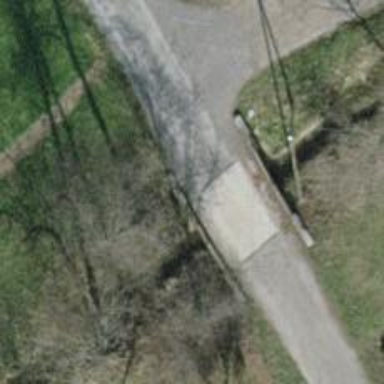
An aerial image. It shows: Unclassified road with bridge suitable for agricultural vehicles.